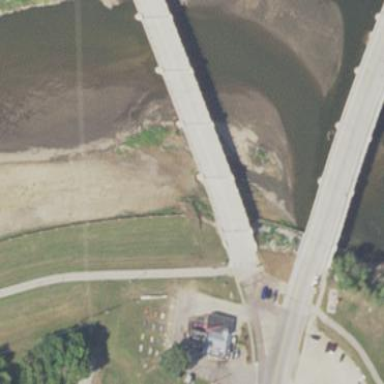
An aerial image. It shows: Man-made bridge.